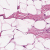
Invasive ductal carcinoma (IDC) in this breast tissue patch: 0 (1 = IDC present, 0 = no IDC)